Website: apple
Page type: customer-info-address
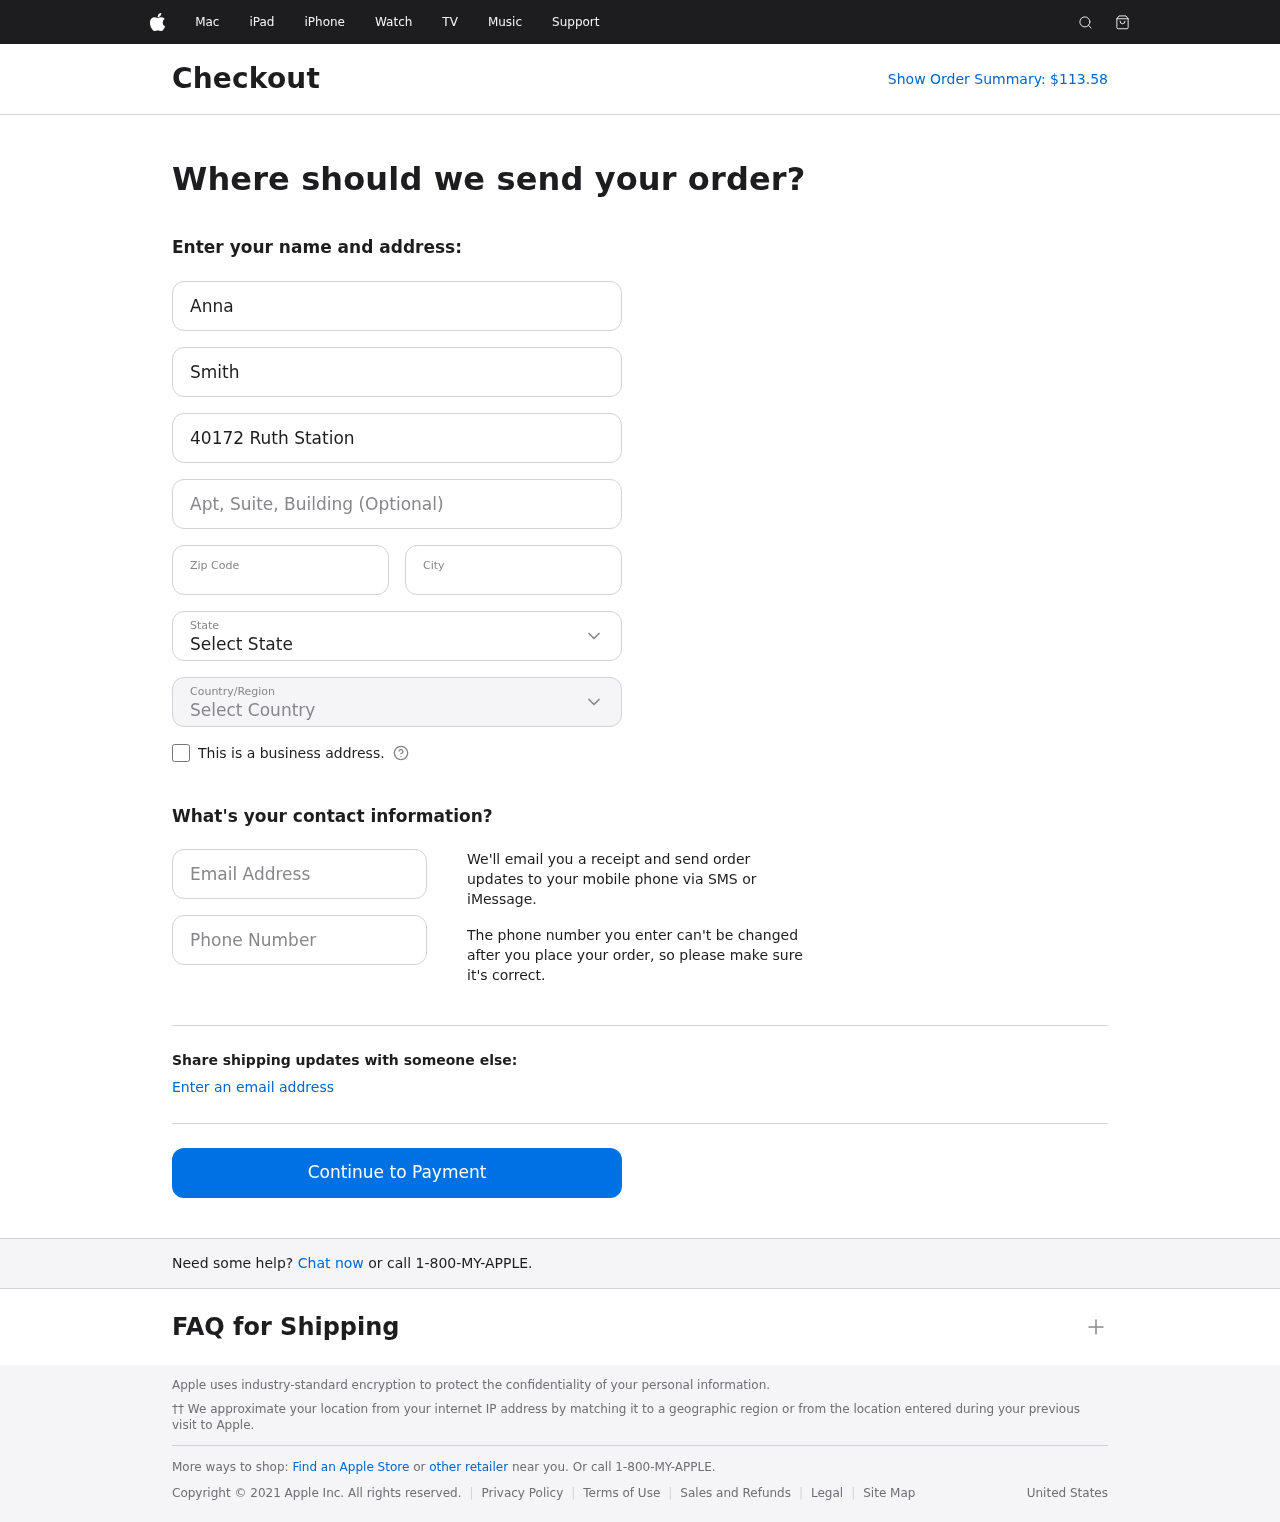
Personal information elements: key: PII_CITY
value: Port Jill
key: PII_COUNTRY
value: United States
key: PII_EMAIL
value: asmith@hotmail.com
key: PII_FIRSTNAME
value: Anna
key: PII_LASTNAME
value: Smith
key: PII_PHONE
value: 6136979818
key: PII_POSTCODE
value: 69956
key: PII_STATE
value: Louisiana
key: PII_STREET
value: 40172 Ruth Station Suite 597
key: PII_STREET2
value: Suite 448
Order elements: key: ORDER_TOTAL
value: Show Order Summary: $113.58